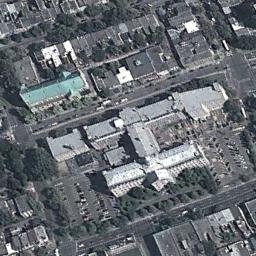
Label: church